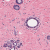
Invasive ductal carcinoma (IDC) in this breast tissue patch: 0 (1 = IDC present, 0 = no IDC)